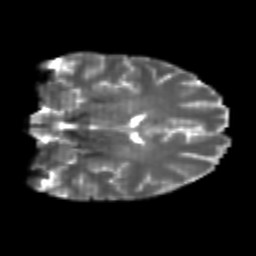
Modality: T2w
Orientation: coronal
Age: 22
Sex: female
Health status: healthy
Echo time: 0.074 s